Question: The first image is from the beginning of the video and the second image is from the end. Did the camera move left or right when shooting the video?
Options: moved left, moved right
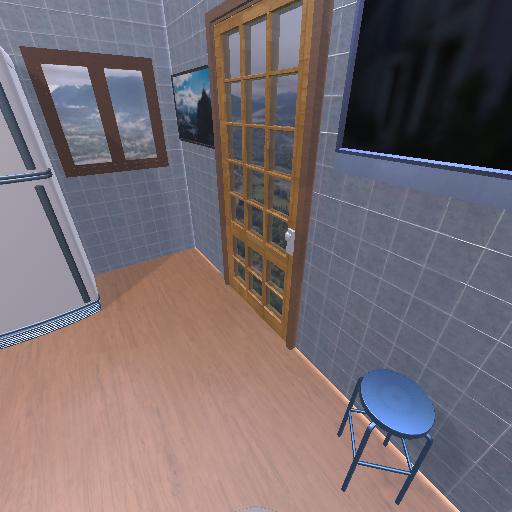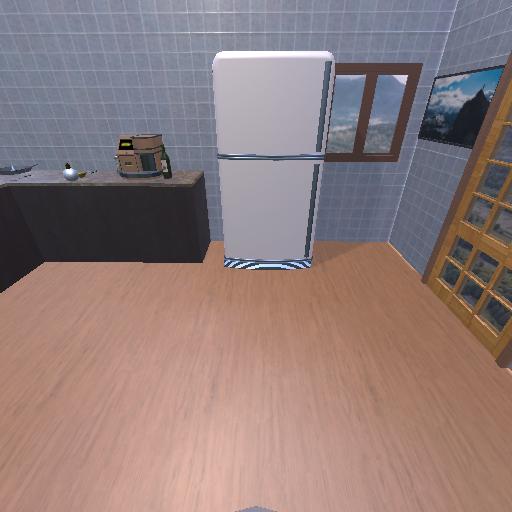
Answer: moved left